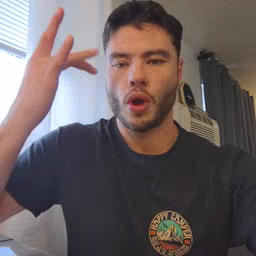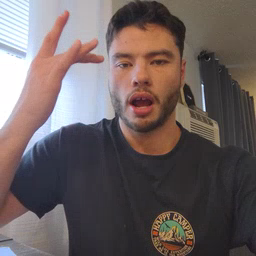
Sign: why